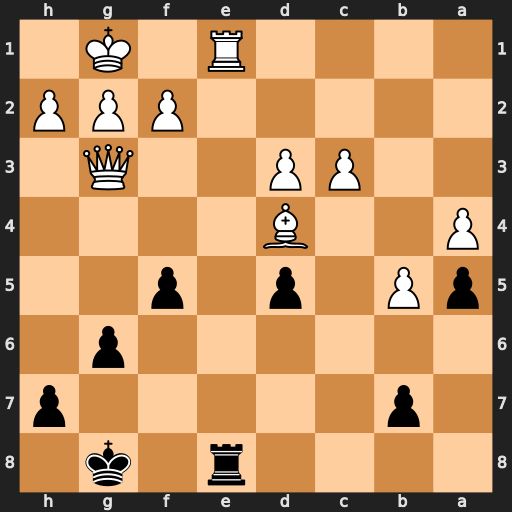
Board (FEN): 4r1k1/1p5p/6p1/pP1p1p2/P2B4/2PP2Q1/5PPP/4R1K1
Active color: b
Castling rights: -
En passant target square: -
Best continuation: Rxe1#